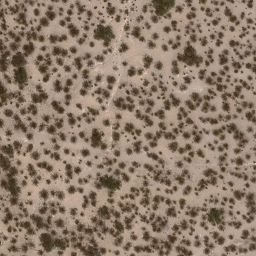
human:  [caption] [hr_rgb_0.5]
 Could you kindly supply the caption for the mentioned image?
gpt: There are some grey plants scattered on the ground .

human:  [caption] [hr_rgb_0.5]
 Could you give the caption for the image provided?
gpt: This is a chaparral .

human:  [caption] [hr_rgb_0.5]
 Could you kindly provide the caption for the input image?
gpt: Lots of plants scattered in the loess ground. .

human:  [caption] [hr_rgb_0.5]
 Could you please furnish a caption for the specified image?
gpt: Lots of plants scattered on the ground. .

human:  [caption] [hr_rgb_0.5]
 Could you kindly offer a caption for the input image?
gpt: Some grey plants are scattered in the loess ground .